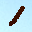
Label: 1